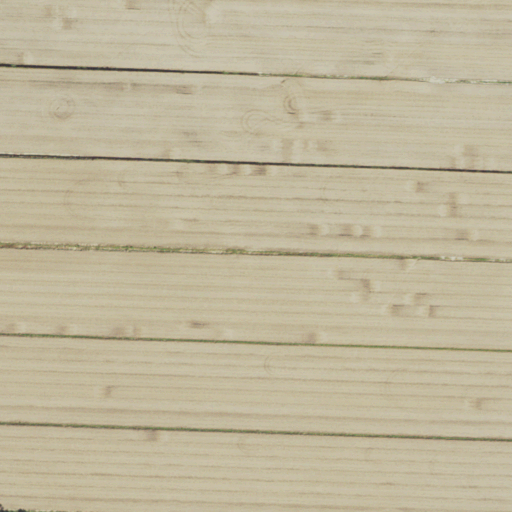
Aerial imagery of ridge(s) in North Carolina named Arnolds Ridge containing only cultivated crops